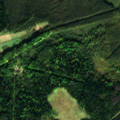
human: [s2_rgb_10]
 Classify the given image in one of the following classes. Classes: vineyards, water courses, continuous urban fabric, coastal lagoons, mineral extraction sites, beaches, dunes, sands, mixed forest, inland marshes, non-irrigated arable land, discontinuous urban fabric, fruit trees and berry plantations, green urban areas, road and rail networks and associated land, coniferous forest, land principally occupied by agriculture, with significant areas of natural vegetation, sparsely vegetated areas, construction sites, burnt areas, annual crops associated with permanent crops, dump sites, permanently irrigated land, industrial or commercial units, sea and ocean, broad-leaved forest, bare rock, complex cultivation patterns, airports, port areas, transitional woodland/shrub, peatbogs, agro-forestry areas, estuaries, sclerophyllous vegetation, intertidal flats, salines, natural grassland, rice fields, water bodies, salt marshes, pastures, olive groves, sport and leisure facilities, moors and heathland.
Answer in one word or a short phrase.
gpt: coniferous forest, mixed forest